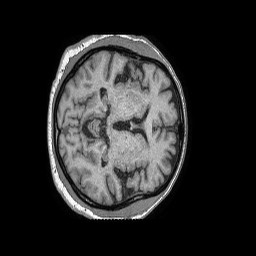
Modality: T1w
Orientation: axial
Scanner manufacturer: philips
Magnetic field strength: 1.5 T
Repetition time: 0.007871 s
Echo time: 0.003687 s